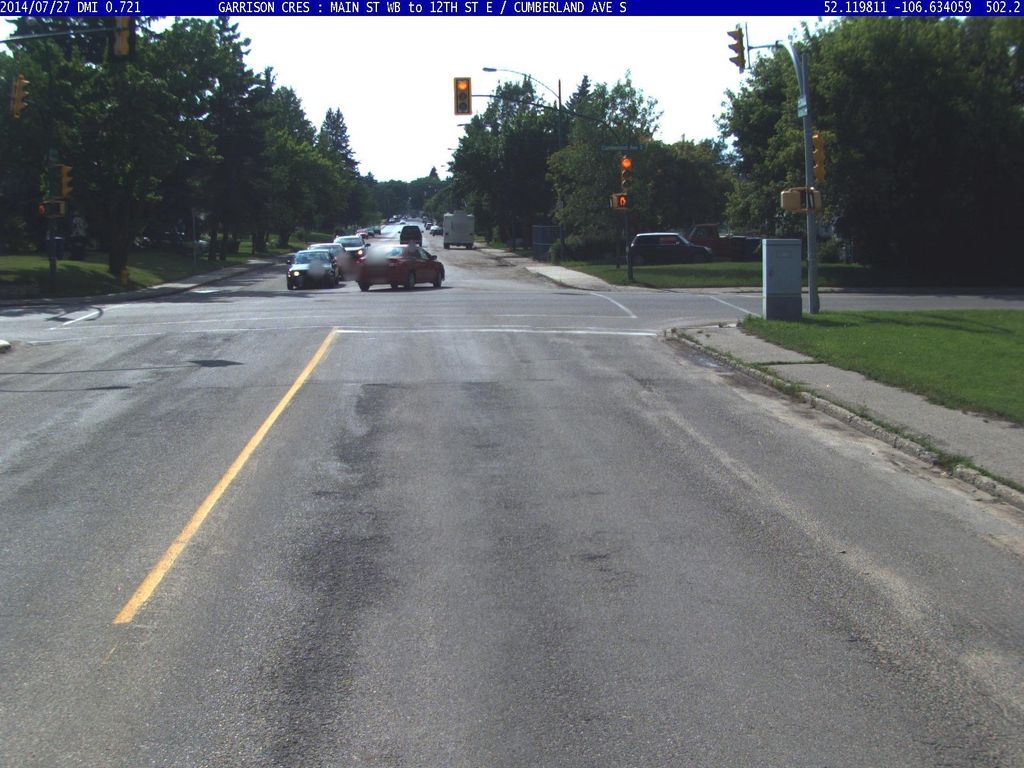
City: saskatoon